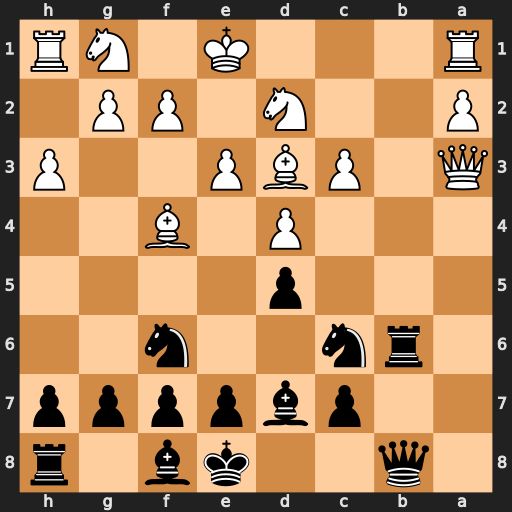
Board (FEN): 1q2kb1r/2pbpppp/1rn2n2/3p4/3P1B2/Q1PBP2P/P2N1PP1/R3K1NR
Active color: b
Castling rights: KQk
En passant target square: -
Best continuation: e5 Qc1 exf4